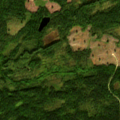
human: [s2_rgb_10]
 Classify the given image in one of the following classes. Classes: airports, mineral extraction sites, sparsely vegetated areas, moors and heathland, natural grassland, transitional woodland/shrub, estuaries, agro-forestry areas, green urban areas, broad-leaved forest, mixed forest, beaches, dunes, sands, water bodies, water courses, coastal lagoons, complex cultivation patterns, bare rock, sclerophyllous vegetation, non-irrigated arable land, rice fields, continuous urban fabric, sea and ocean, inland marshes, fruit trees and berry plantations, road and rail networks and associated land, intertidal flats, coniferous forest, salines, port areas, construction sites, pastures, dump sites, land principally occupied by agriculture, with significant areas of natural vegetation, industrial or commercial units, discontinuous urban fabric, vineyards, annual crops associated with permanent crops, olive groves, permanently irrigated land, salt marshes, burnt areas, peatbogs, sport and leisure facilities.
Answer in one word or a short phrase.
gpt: coniferous forest, mixed forest, transitional woodland/shrub